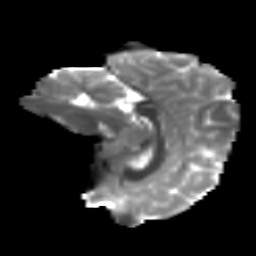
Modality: T2w
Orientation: sagittal
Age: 11
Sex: male
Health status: ill
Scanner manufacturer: ge
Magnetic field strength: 3 T
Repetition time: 6.752 s
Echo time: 0.079 s